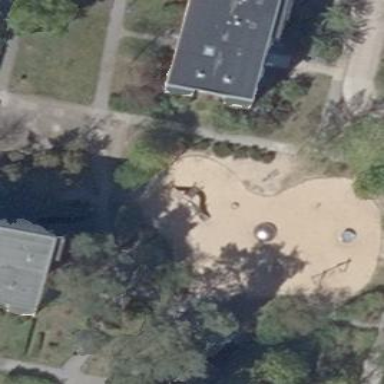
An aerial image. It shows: Playground area for leisure activities on the land.